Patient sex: M
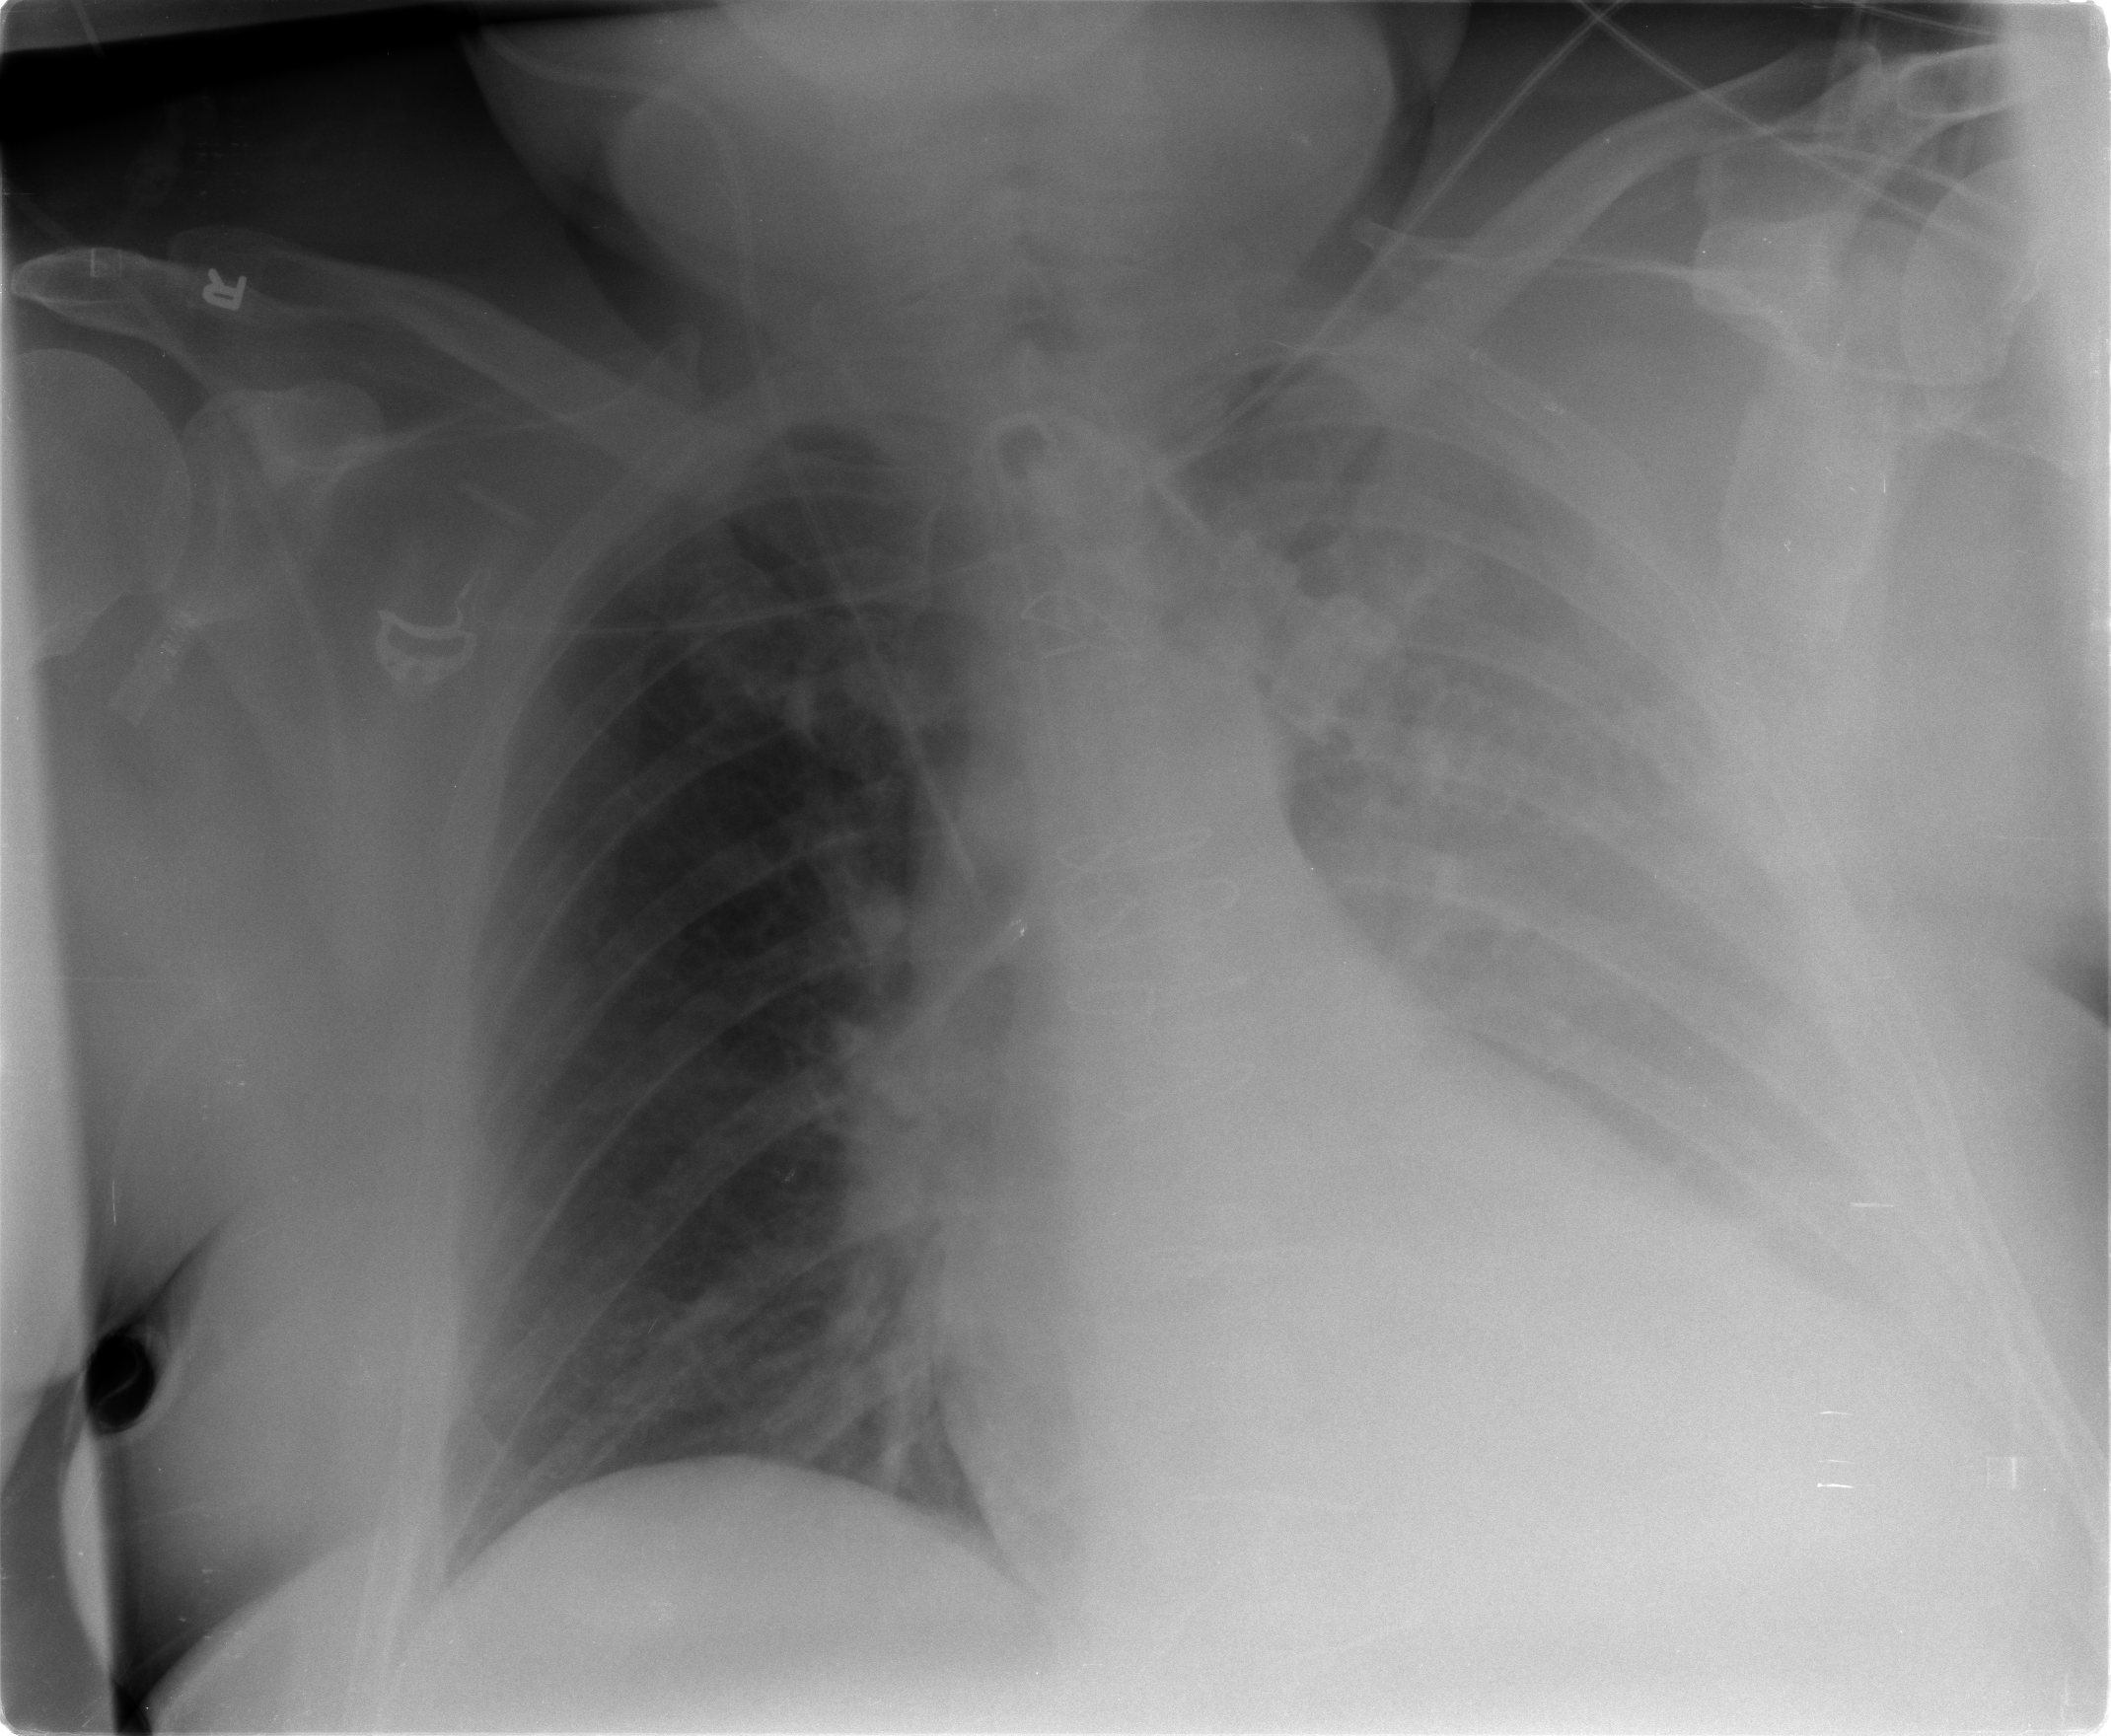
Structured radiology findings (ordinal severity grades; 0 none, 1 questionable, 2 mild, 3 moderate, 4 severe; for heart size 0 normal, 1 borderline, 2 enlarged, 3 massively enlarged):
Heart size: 2
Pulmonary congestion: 1
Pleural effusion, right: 0
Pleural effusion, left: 2
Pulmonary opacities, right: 0
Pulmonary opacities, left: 1
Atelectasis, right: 1
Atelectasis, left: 2